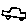
Label: car